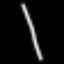
Label: line